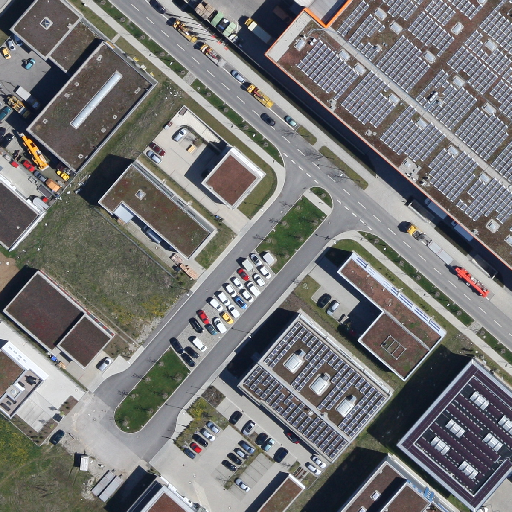
Referring expression: heavy-duty vehicle